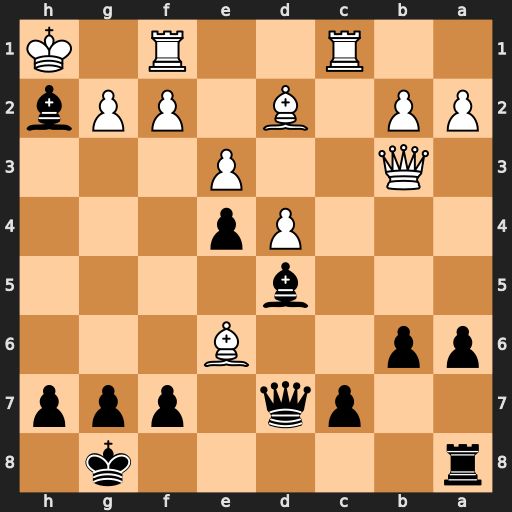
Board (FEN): r5k1/2pq1ppp/pp2B3/3b4/3Pp3/1Q2P3/PP1B1PPb/2R2R1K
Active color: b
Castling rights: -
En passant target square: -
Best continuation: Qxe6 Qxd5 Qxd5